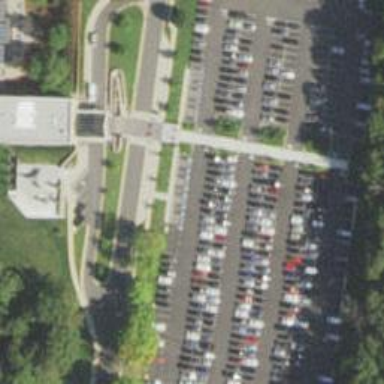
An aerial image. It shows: Parking space.